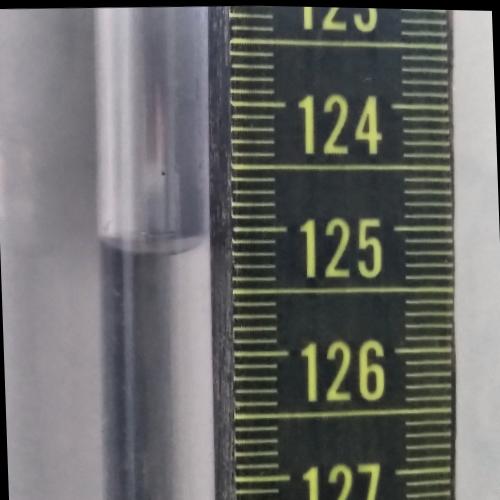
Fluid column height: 125.2 cm